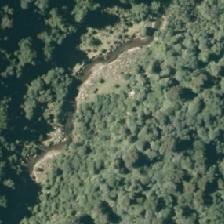
Land cover: manuka_kanuka